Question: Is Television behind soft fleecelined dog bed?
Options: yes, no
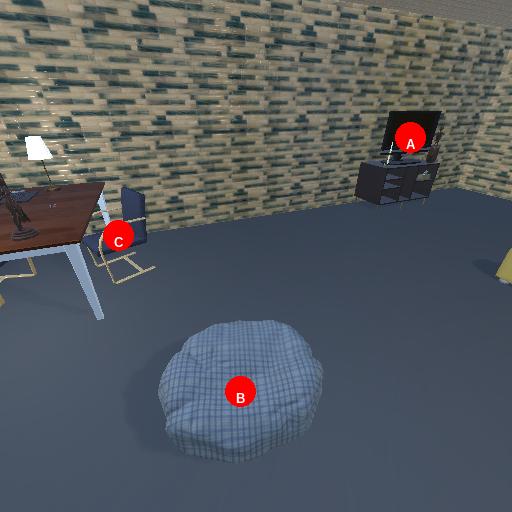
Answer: yes